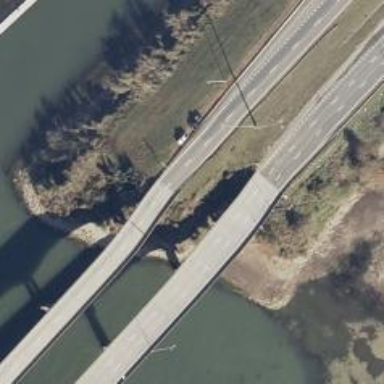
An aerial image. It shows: Expressway with dual carriageways made of asphalt at trunk level.